Question: I have calculated stft(short time fourier transform) data. That is the number of the form a+bi. how would these can be drawn the spectrogram of frequency vs time, what function in java can I use.

how to draw up like. I need one solution.
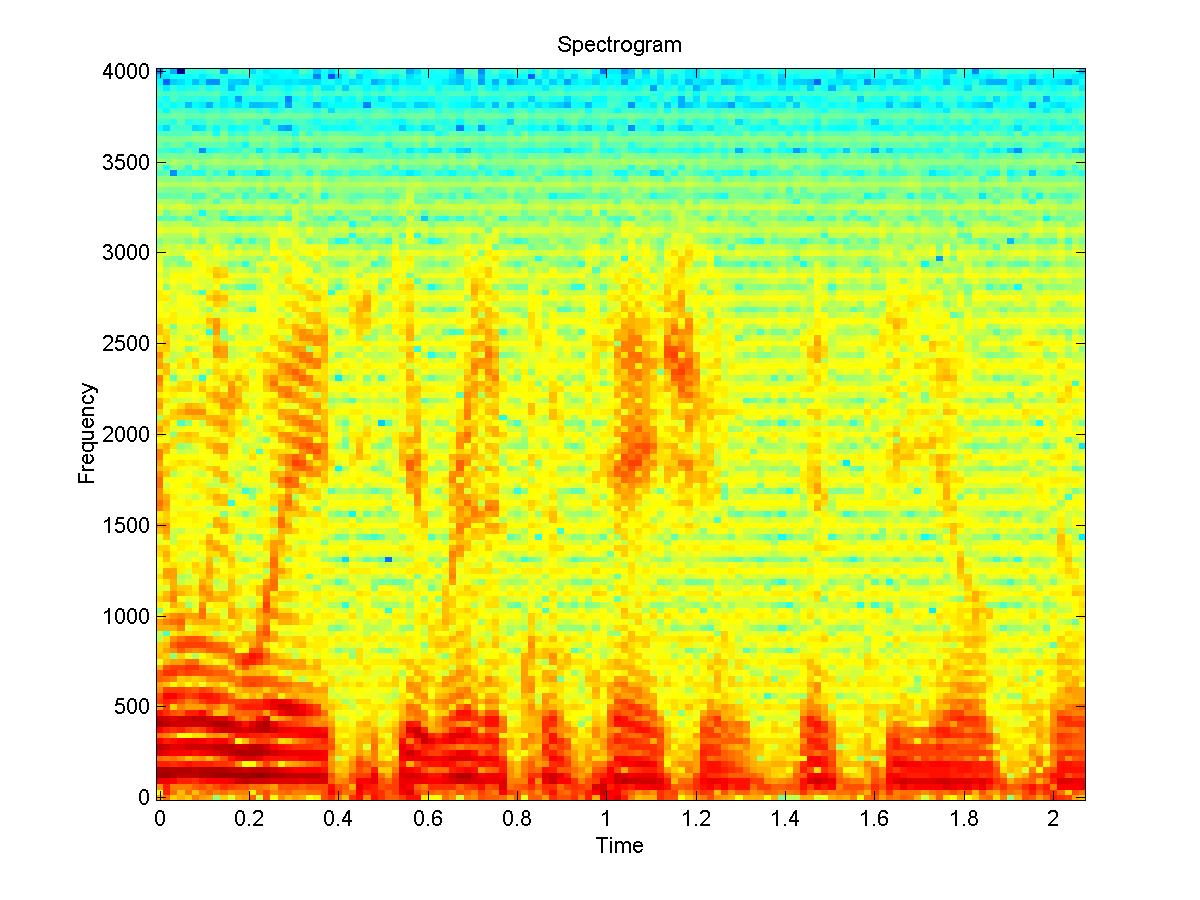
Answer: The Java SE libraries do not cover this sort of thing. You need to:
- identify a 3rd-party Java library that provides scientific graphing,- identify a non-Java application that you can run to generate an image that you can embed in your Java app's output; e.g. run it using 'Runtime.exec(...)', or- figure out how to render the image using the Java 2D libraries; i.e. by painting the pixels ...
Approaches 1 and 2 require you to do some research (e.g. Google). Approach 3 requires you to understand the Java 2D graphics libraries, and code the solution for yourself.